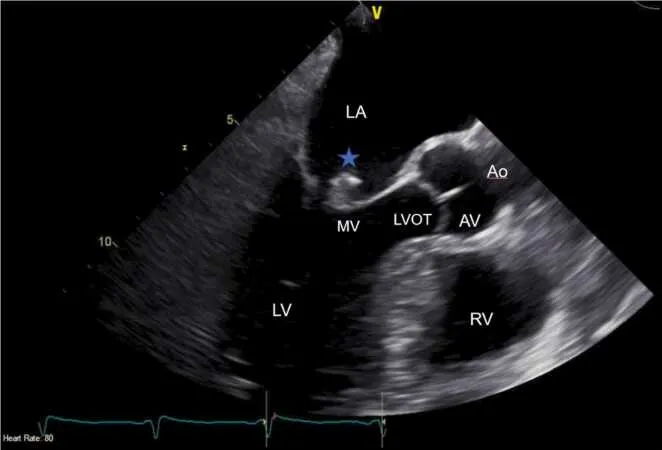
Transesophageal (TEE) ME LAX view revealing a large (1.73 x 0.55 cm), mobile vegetation (Blue star) on the atrial aspect of the anterior leaflet of mitral valve. LA = Left Atrium, LV = Left Ventricle, MV = Mitral Valve, RV = Right Ventricle, AV = Aortic Valve, LVOT = Left Ventricle Outflow Tract, Ao = Aorta.
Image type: radiology (ultrasound)